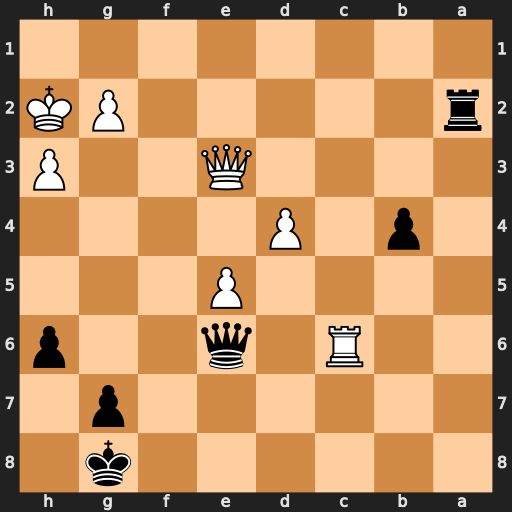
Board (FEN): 6k1/6p1/2R1q2p/4P3/1p1P4/4Q2P/r5PK/8
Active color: b
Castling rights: -
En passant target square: -
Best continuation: Rxg2+ Kxg2 Qxc6+